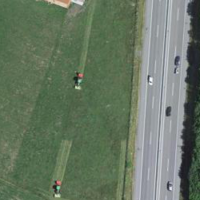
EUNIS habitat code: 57
Species observed at this site:
Milvus milvus